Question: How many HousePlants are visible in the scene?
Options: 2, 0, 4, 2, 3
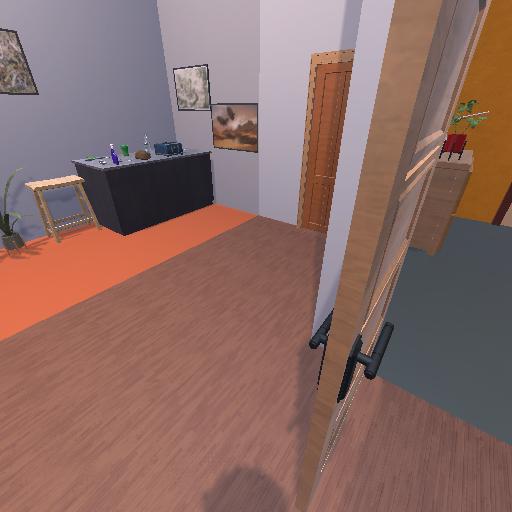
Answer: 2